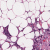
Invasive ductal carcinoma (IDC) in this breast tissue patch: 1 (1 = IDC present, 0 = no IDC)